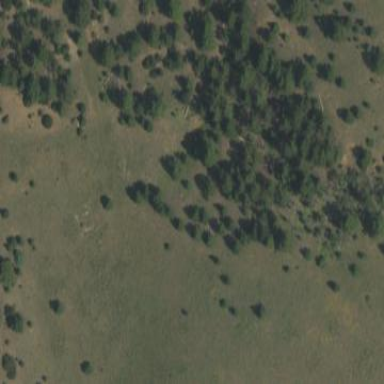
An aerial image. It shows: Woodland filled with evergreen needle-leaved trees.